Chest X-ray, PA view. Patient: 16 years old, sex M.
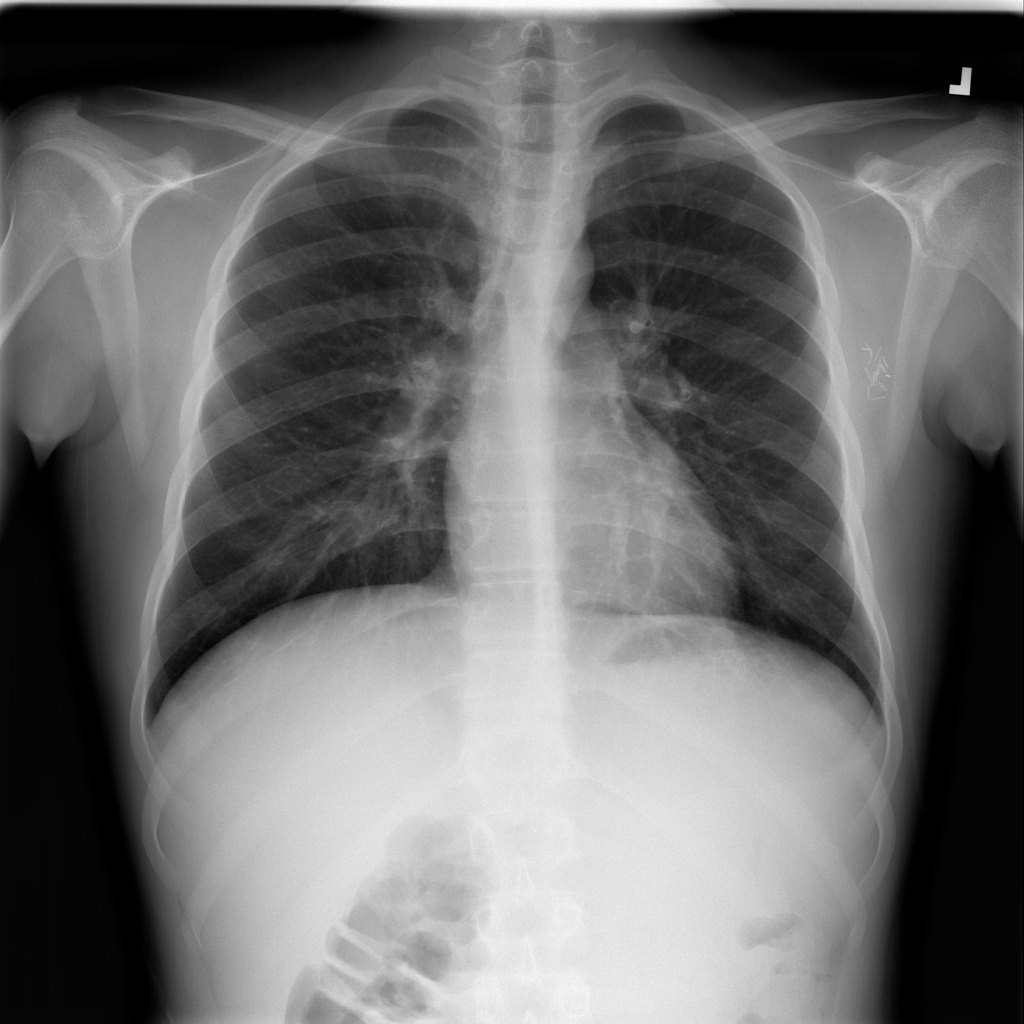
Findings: No Finding